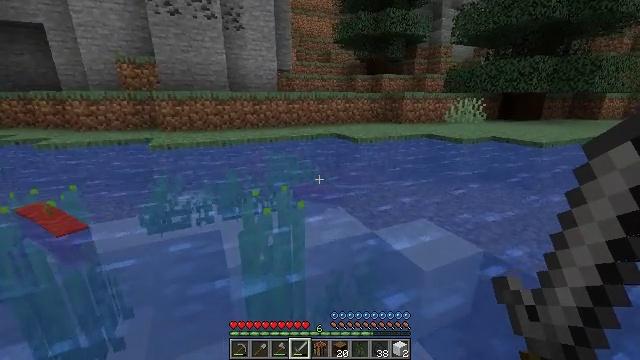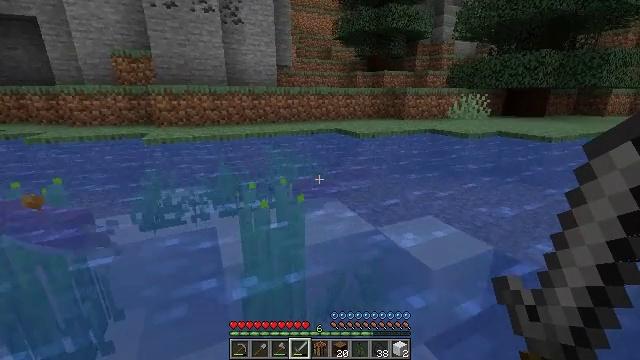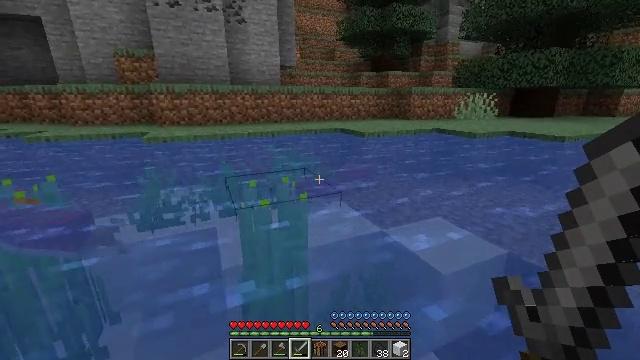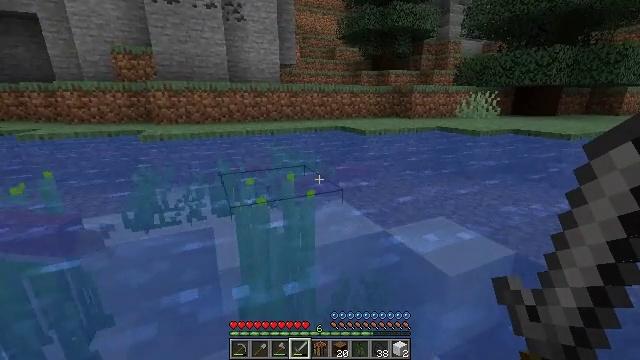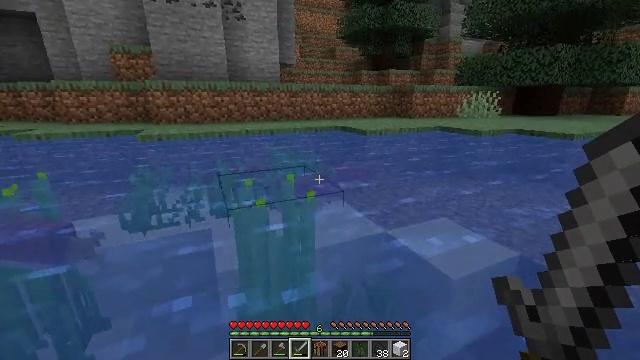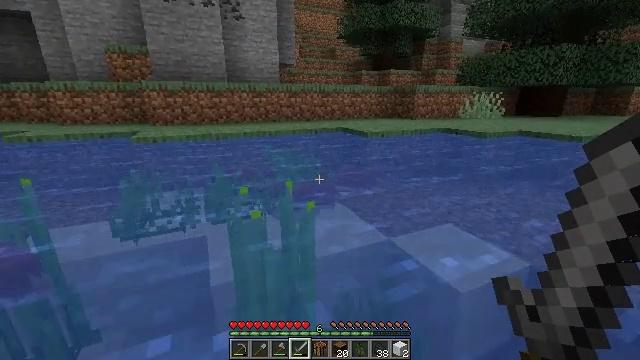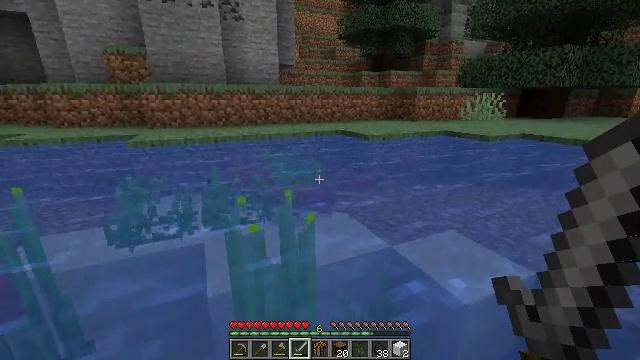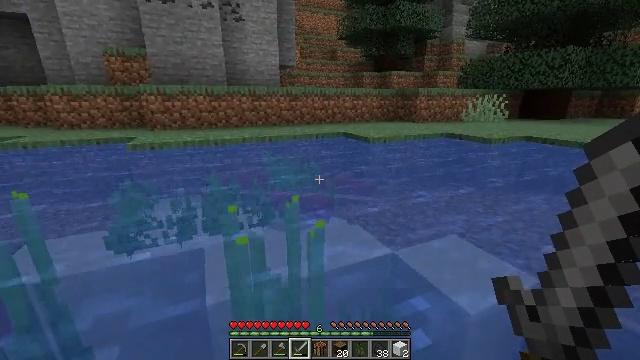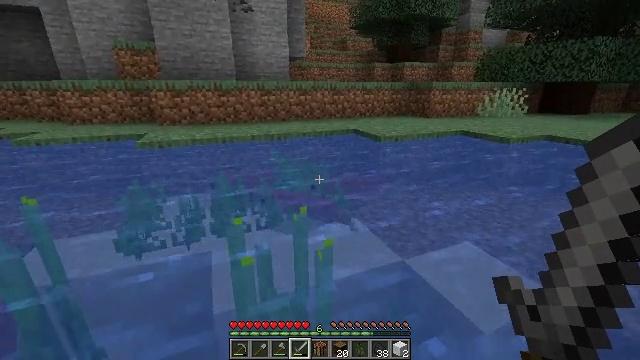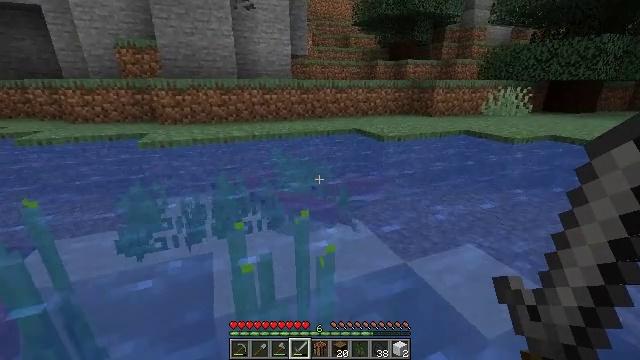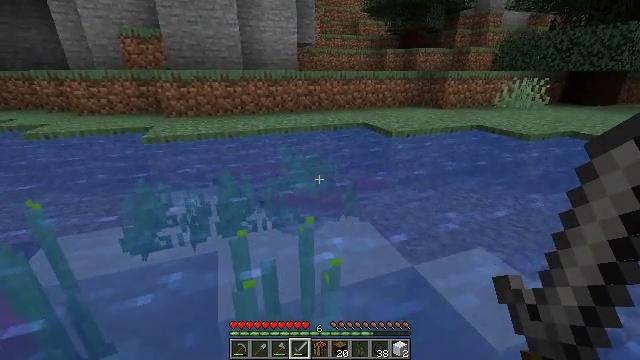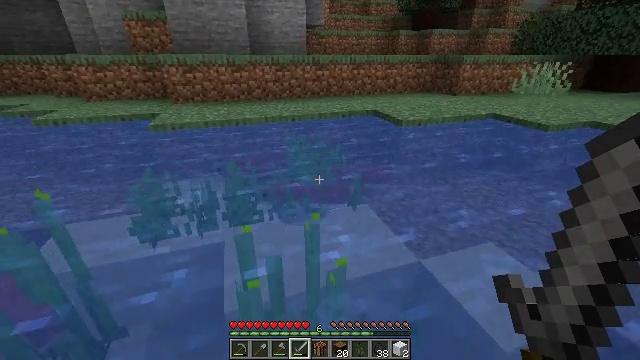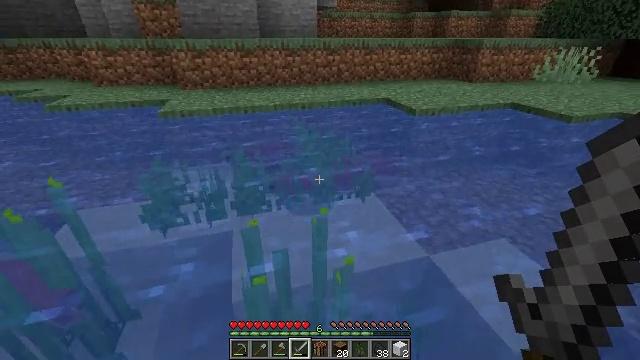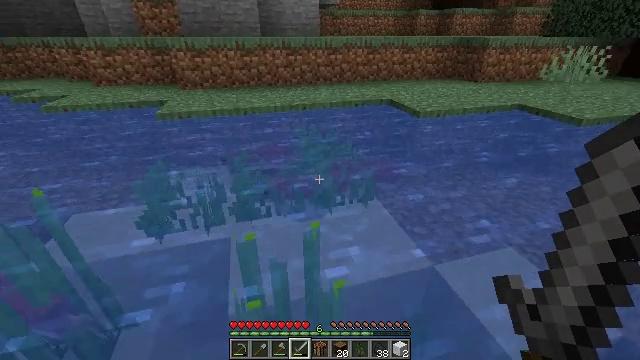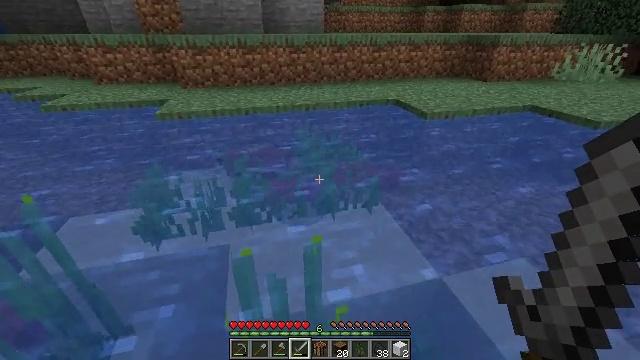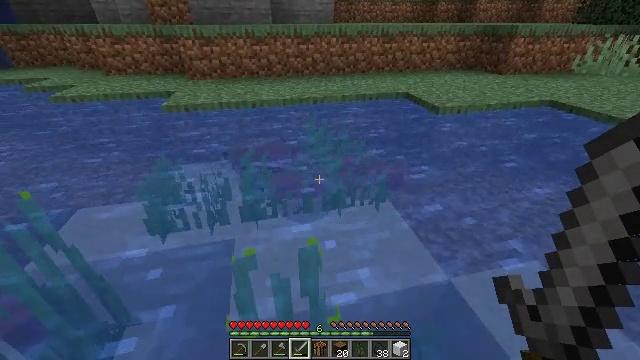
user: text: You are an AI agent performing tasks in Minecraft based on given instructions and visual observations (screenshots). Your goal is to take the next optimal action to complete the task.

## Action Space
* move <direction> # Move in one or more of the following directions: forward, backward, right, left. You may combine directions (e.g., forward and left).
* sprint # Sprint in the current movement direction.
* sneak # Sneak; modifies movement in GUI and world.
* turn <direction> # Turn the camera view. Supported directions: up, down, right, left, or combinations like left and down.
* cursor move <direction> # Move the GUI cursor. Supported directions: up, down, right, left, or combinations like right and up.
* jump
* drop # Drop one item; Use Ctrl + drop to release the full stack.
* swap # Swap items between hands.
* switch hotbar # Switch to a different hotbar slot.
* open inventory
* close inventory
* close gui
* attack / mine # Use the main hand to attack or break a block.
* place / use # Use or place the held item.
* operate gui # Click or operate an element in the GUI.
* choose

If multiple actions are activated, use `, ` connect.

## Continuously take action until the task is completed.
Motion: motion action
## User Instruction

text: Gather seagrass near the seafloor.
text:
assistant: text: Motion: move forward
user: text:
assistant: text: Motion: move forward
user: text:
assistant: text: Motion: move forward
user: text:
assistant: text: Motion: move forward, jump
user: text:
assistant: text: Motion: move forward, jump
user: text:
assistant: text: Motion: move forward, jump
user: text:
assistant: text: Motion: move forward, jump
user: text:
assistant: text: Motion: move forward, turn left and down, jump
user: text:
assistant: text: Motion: move forward
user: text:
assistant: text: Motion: move forward, turn left and down
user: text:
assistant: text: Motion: move forward, turn left and down
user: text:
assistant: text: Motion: move forward, turn left and down
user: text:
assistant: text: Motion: move forward
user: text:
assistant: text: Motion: move forward
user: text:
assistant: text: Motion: move forward, turn left and down
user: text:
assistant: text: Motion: move forward, turn left and down
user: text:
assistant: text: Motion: move forward, turn left
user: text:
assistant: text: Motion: move forward, turn left and up
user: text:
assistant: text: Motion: move forward, attack / mine, jump
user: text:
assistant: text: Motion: move forward, attack / mine, jump
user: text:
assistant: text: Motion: move forward, attack / mine, jump
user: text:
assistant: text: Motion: move forward, attack / mine, jump
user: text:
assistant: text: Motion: move forward, turn left, jump
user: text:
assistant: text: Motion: attack / mine